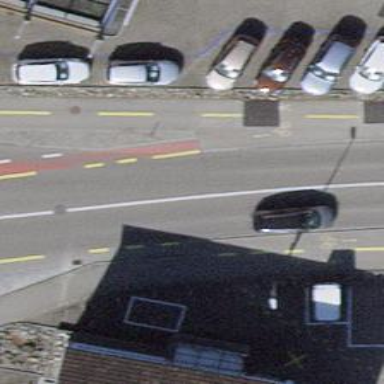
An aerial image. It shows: Primary highway with separate soft lane for cyclists. The asphalt surface is accompanied by sidewalk.